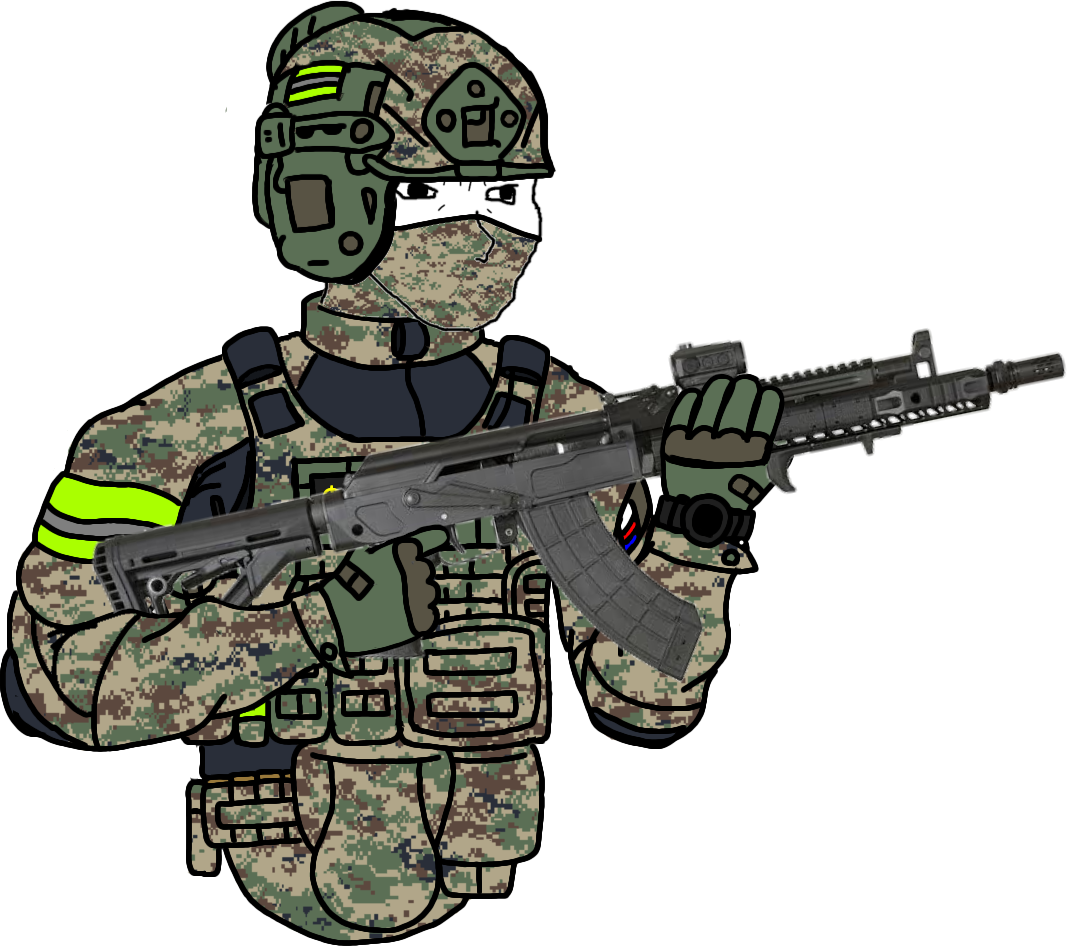
Label: 5_unsorted